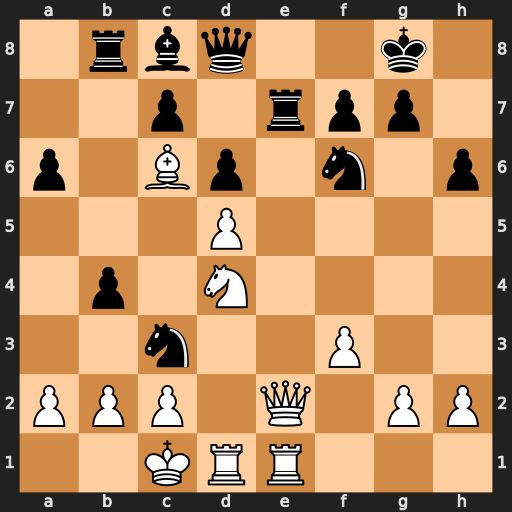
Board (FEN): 1rbq2k1/2p1rpp1/p1Bp1n1p/3P4/1p1N4/2n2P2/PPP1Q1PP/2KRR3
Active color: w
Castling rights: -
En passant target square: -
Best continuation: Qxe7 Qxe7 Rxe7 Nxd1 Kxd1